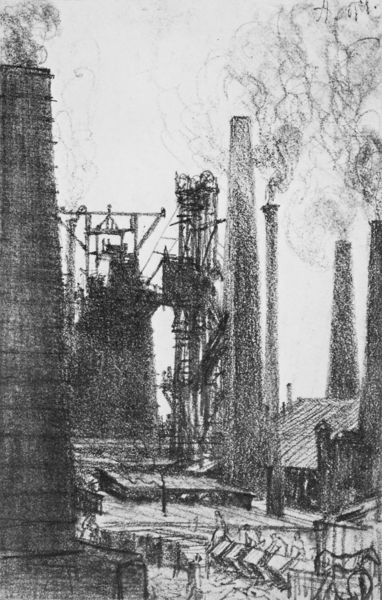
Titel: Fabrikhof mit rauchenden Schloten
Künstler: Adolph Menzel
Institution: Berlin, Staatliche Museen, Nationalgalerie
Schlagwörter: himmel, skizze, zeichnung, bildnis, qualm, rauch, arbeit, kamin, pferd, schornstein, turm, fabrik, schlot, arbeiter, industrie, wagen, türme, kohle, trostlos, bleistift, entwicklung, dokumentation, trist, zwanziger jahre, verschmutzung, loren, ruhrgebiet, 1920, arbeitermilieu